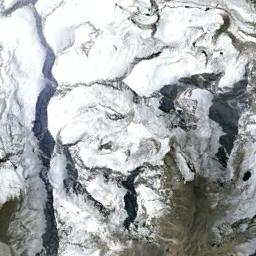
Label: snowberg